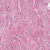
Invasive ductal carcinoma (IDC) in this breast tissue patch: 0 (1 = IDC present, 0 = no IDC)